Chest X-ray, AP view. Patient: 42 years old, sex M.
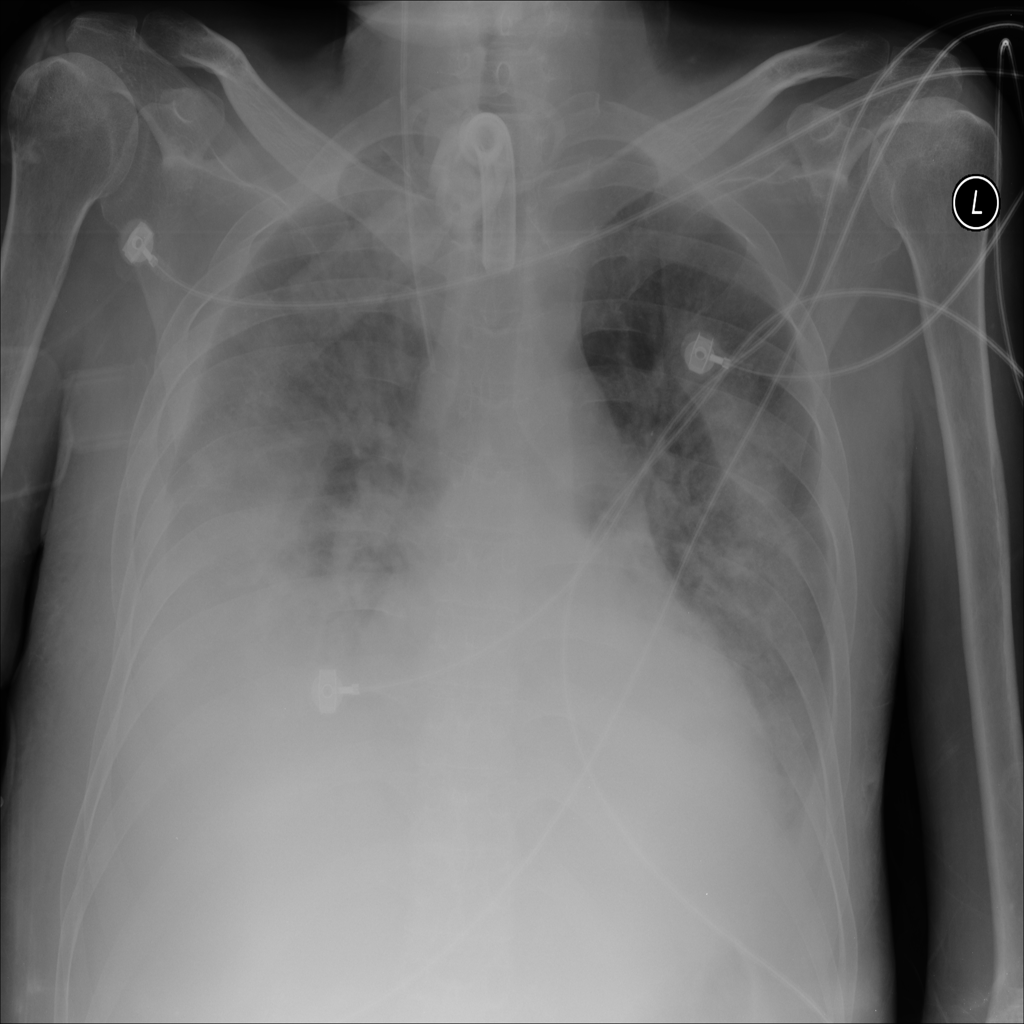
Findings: Consolidation, Infiltration, Pleural_Thickening